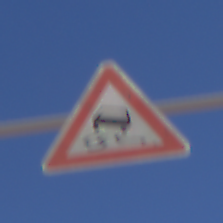
Verkehrszeichen: SchleuderOderRutschgefahr
Umgebung: Outdoor, RoadRail
Tageszeit: MorningAfternoon
Wetter: Clear
Licht: Natural
Jahreszeit: NotSpecified
Kontrast: HighContrast